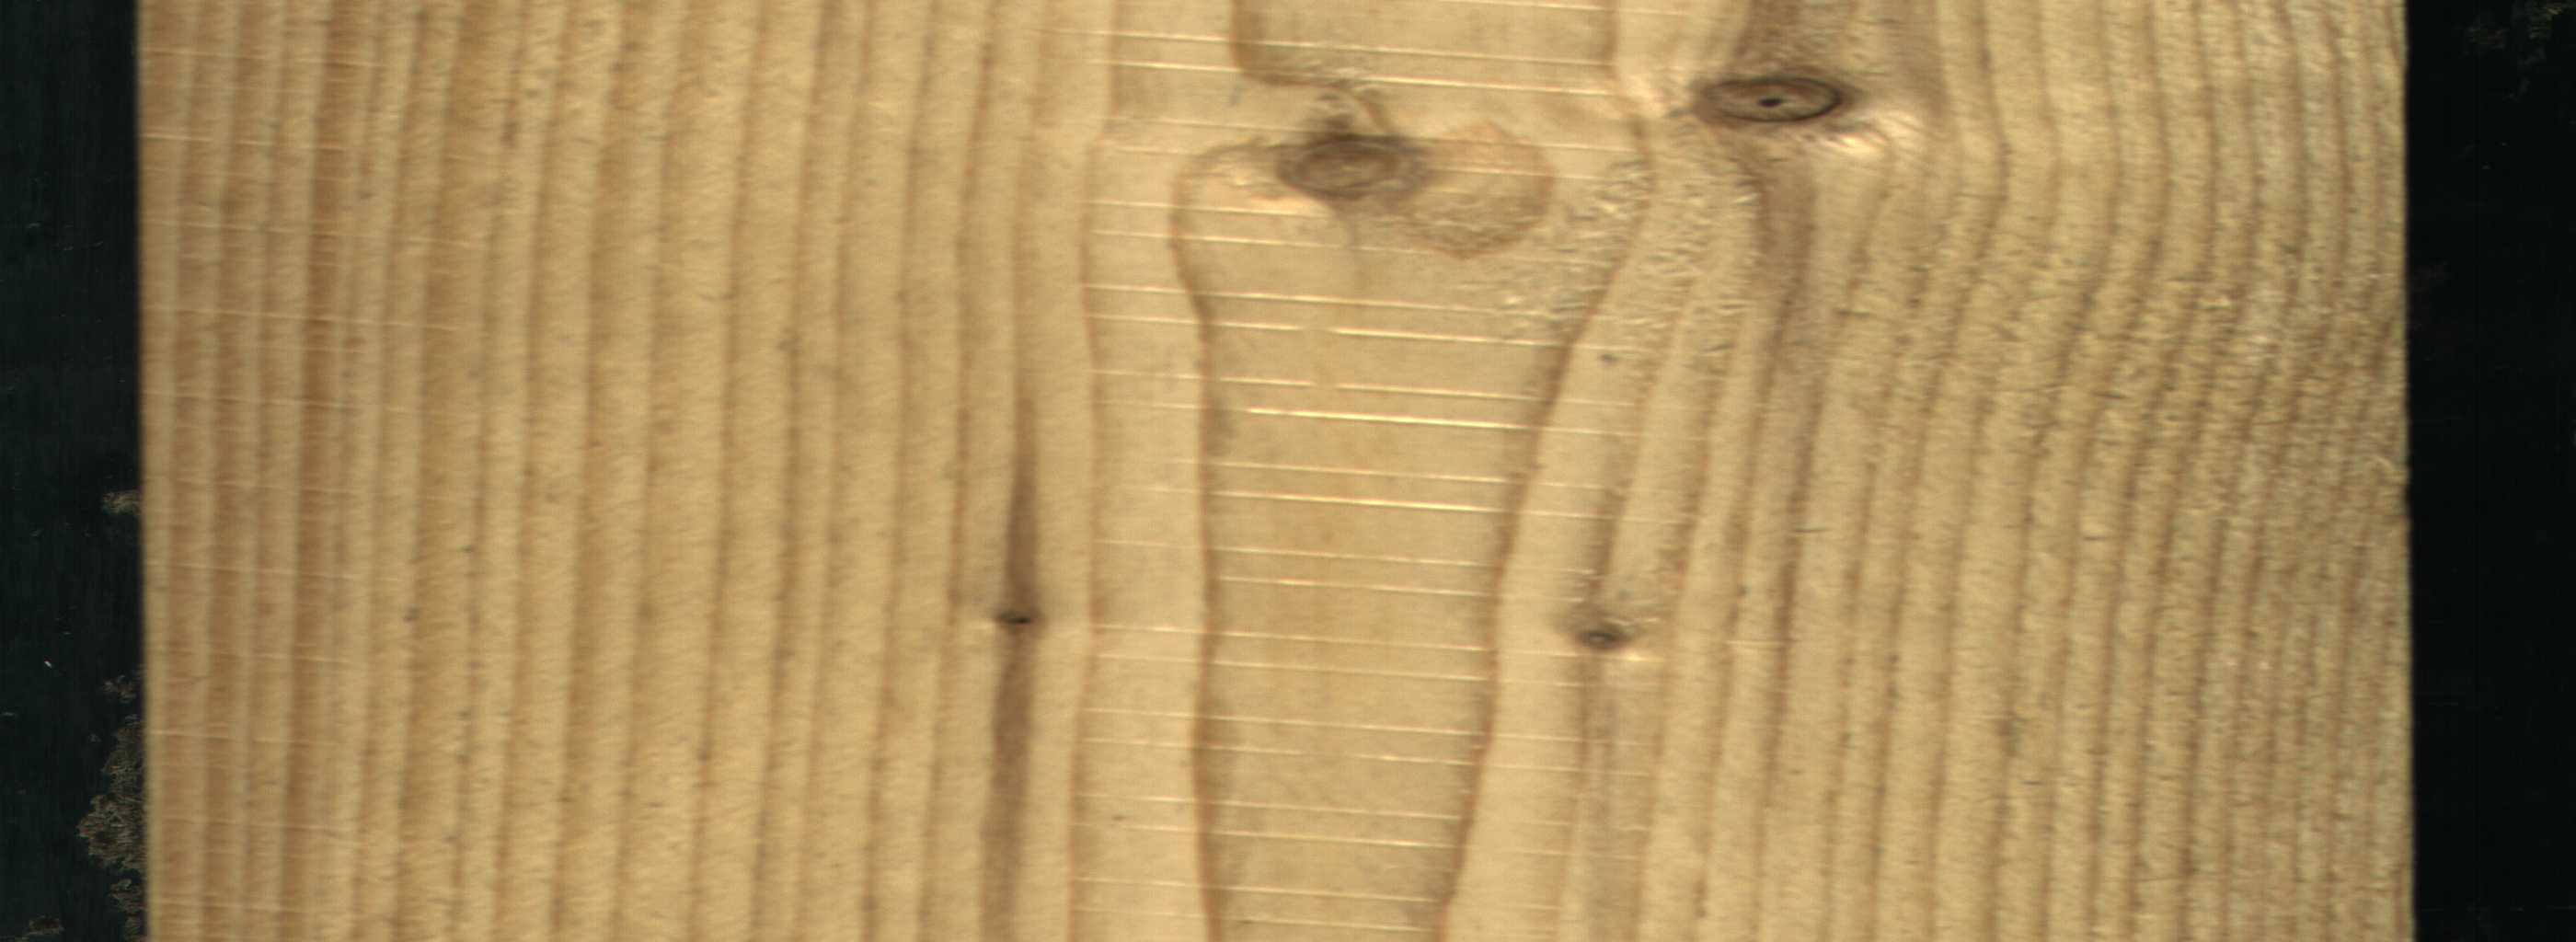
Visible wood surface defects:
Dead_Knot
Dead_Knot
Live_Knot
Live_Knot